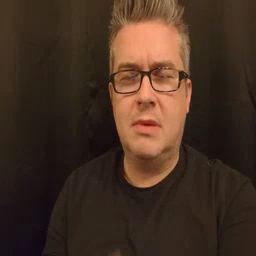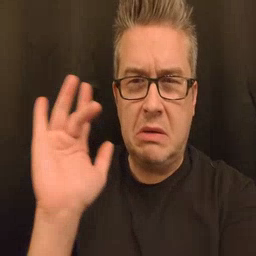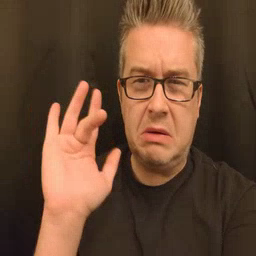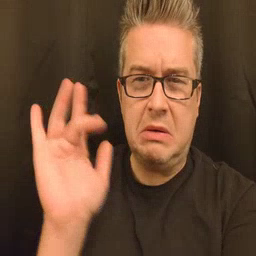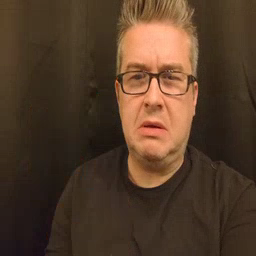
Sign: yucky